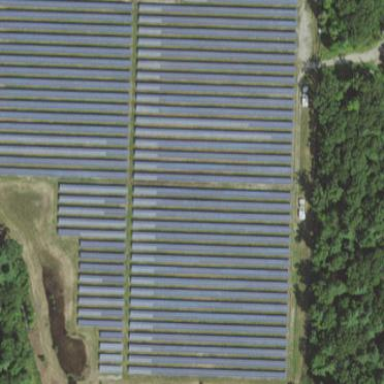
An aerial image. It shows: Solar power plant with photovoltaic technology surrounded by fence.